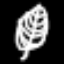
Label: leaf